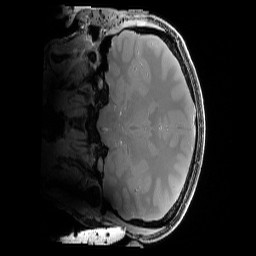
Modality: PDw
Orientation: coronal
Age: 27
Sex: female
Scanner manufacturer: siemens
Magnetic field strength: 6.98 T
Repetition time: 1.44 s
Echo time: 0.00252 s